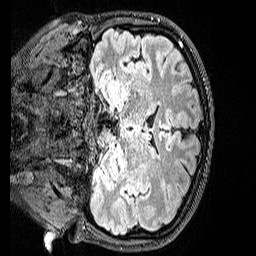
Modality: FLAIR
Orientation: coronal
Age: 21
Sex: female
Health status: healthy
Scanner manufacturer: siemens
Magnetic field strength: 3 T
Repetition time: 5 s
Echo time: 0.388 s